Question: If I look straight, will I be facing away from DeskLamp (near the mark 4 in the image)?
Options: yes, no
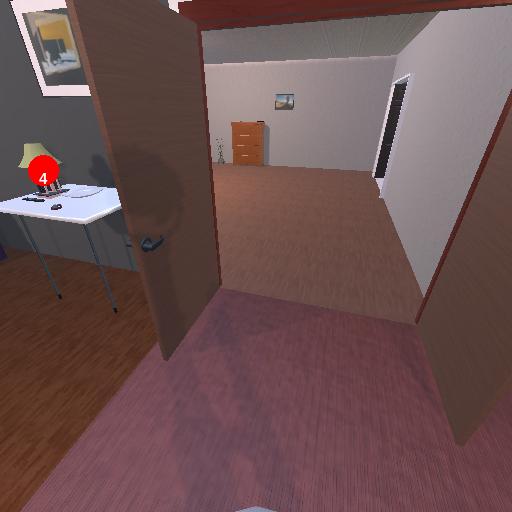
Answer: yes